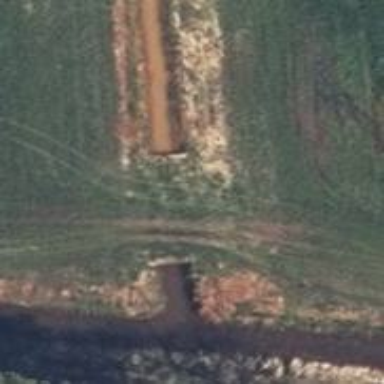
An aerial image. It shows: Culvert tunnel.